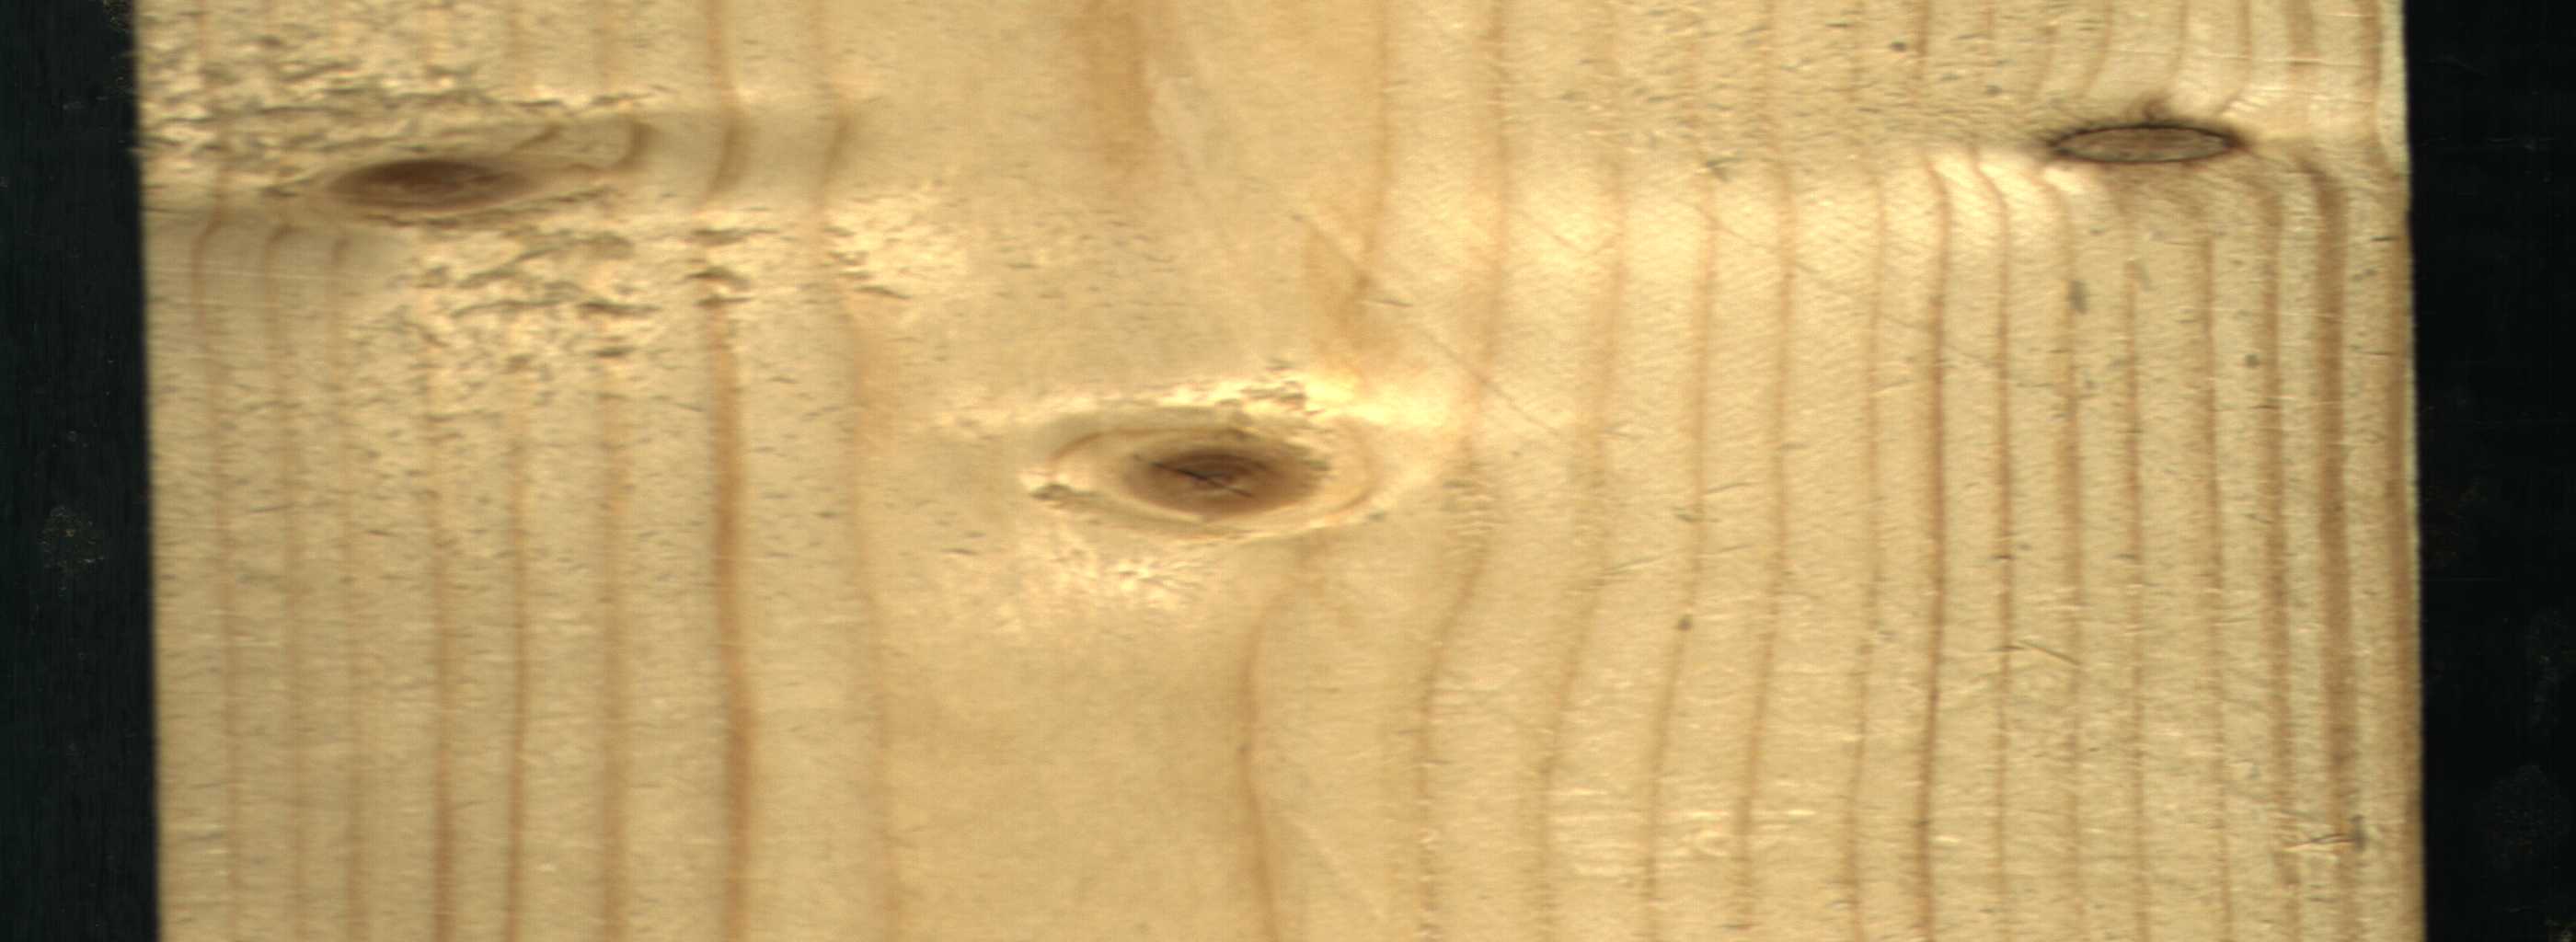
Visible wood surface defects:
Dead_Knot
Live_Knot
Live_Knot